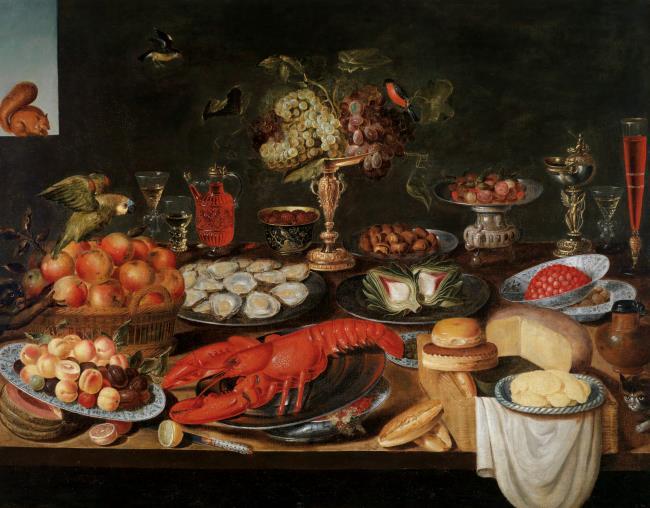
Title: Still life with a lobster, oysters, fruit, cheese and a parrot
Artist: Artus Claessens
Earliest date: 1625
Latest date: 1644
Genre: painting
Iconography: Still Life
Keywords: kitchen piece (still life), on a table, lobster, oyster, peach, cheese, bread, parrots (guide term), bunch of grapes, fruit, cat (domestic), squirrel, tazza, nautilus shell cup, glassware, basket, simians (guide term), lemon (fruit), melon, roemer, birds (guide term), apple